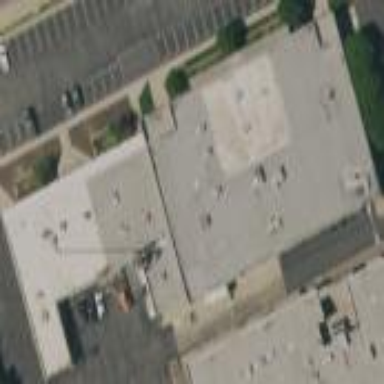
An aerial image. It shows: Retail building.